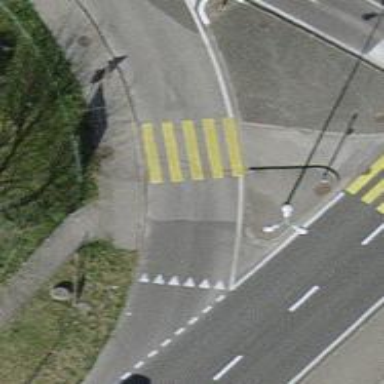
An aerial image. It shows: Road with "give way" sign.